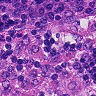
Metastatic tissue present: no